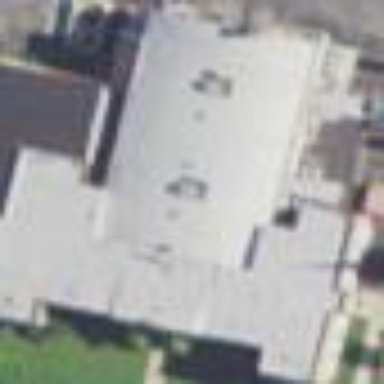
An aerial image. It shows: School building.